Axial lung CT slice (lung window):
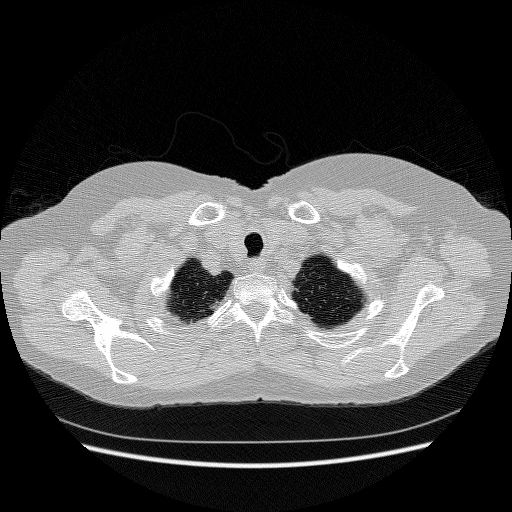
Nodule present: no